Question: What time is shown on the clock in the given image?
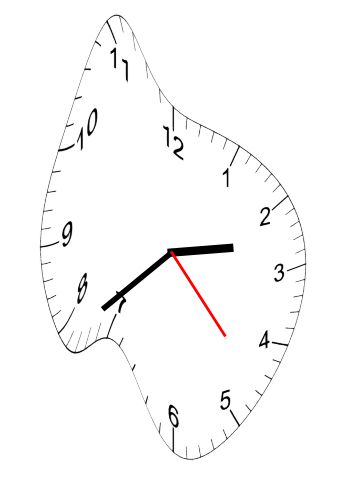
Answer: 02:38:23